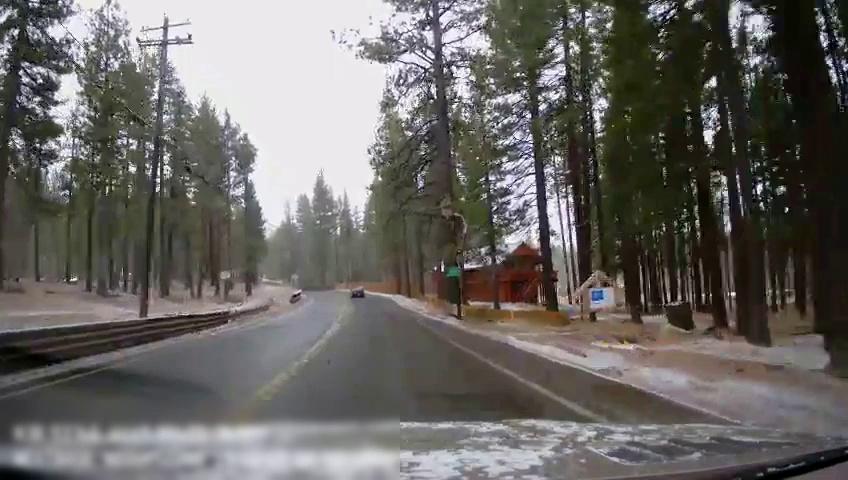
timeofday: Day
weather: Snowy
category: Drivable Space
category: Vehicles | SUV
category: Lanes | Current Lane
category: Lanes | Current Lane
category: Lanes | Alternate Lane
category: Traffic | Signs